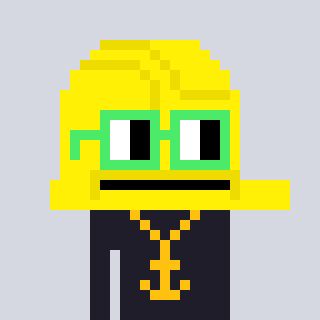
a pixel art character with square light green glasses, a construction helmet-shaped head and a grayscale-colored body on a cool background